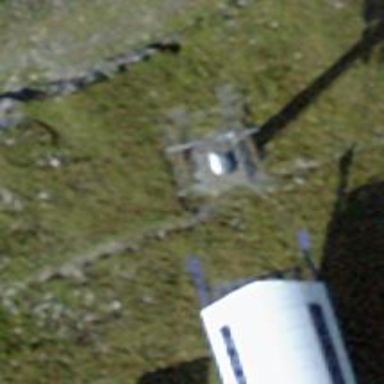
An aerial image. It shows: Pylon used for aerialway.